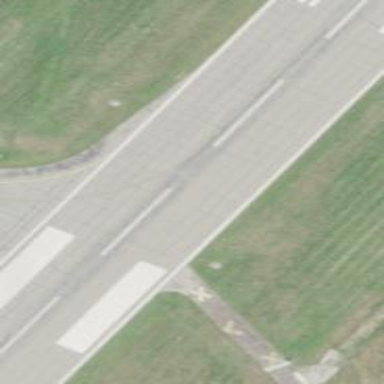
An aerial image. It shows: Image of taxiway at airport.